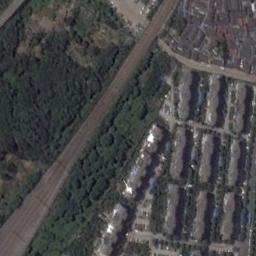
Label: railway